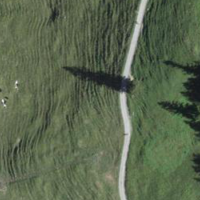
EUNIS habitat code: 24
Species observed at this site:
Orchis mascula
Silene dioica